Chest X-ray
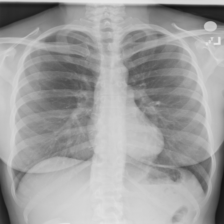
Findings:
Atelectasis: negative
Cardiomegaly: negative
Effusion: negative
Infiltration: negative
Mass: negative
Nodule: negative
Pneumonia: negative
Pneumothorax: negative
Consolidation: negative
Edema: negative
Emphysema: negative
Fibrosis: negative
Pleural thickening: negative
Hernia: negative